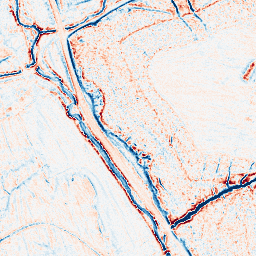
Category: edge_preserving
Decomposition family: anisotropic_diffusion
Decomposition parameters: iterations: 10
kappa: 100
gamma: 0.15
Upsampling method: quadratic
Upsampling parameters: scale: 4
Upsampling scale: 4